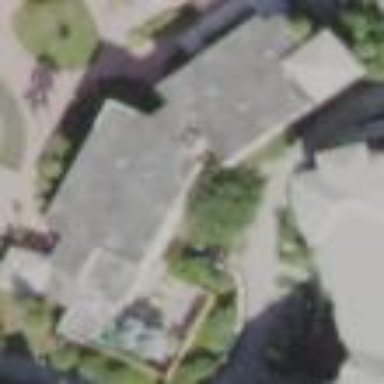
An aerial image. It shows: Dormitory building.